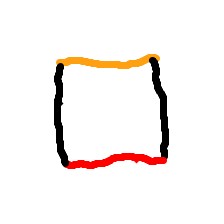
Shape: square